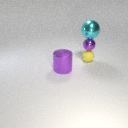
large cyan metal sphere above small purple metal sphere